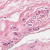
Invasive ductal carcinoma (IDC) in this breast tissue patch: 0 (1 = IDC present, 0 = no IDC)